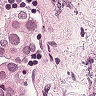
Metastatic tissue present: yes